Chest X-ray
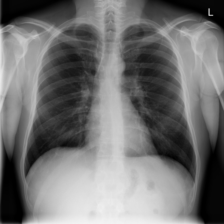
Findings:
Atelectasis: negative
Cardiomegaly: negative
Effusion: negative
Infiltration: negative
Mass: negative
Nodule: negative
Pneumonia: negative
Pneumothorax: negative
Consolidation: negative
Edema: negative
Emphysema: negative
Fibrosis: negative
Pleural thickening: negative
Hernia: negative